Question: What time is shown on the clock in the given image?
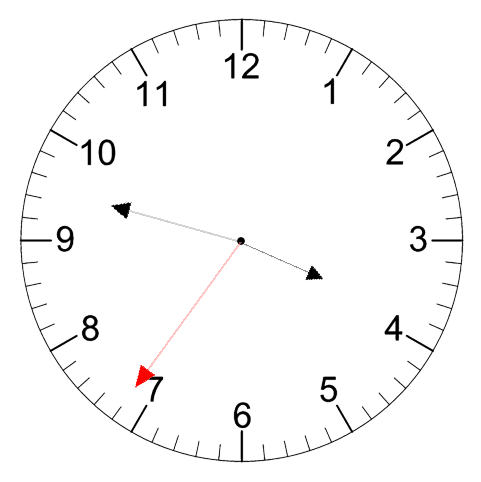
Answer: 03:47:36